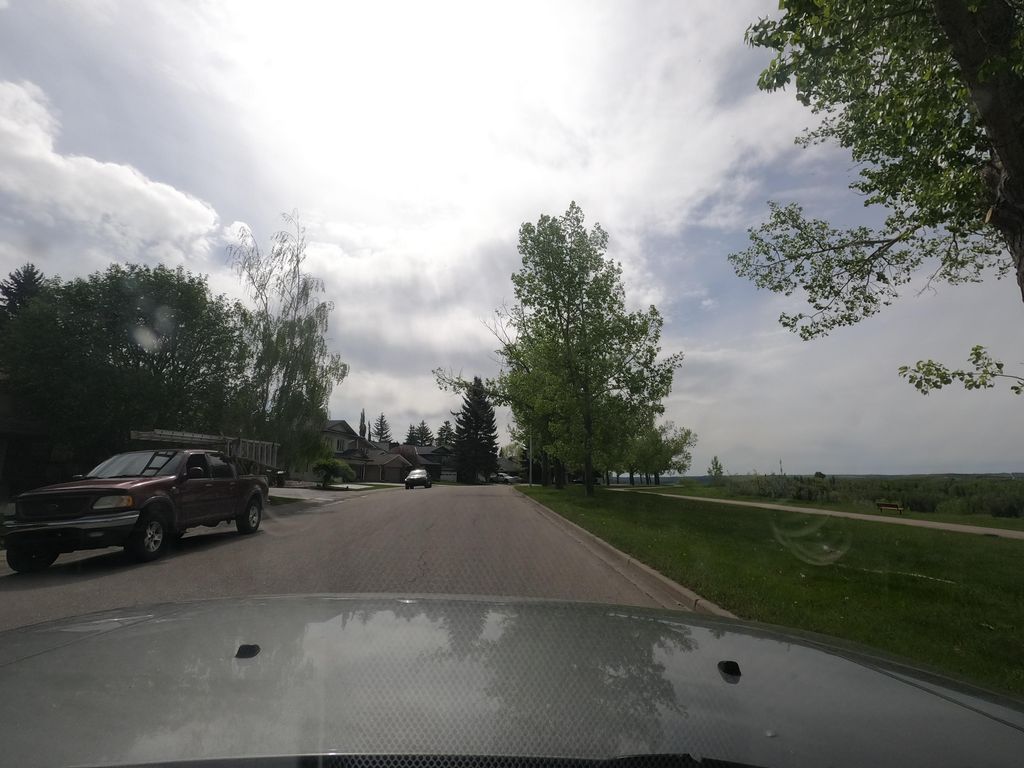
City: calgary